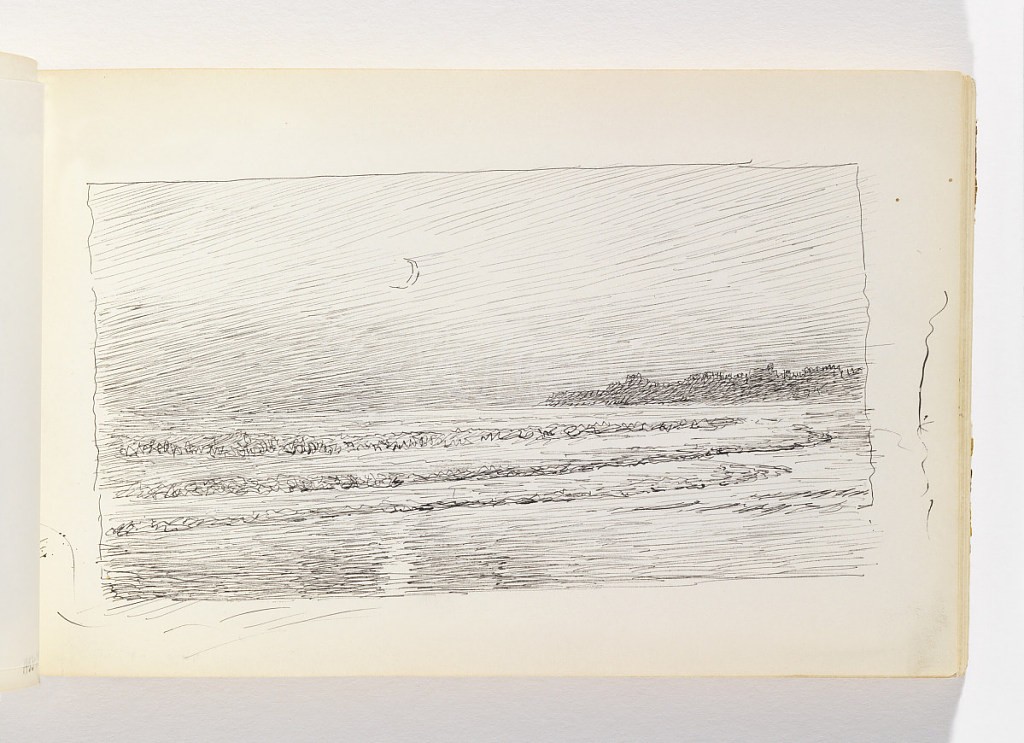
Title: Study of Moonlight on Ocean
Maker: William Trost Richards, American, 1833–1905
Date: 1890–1900
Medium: Pen and black ink on off-white wove paper
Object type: Sketchbook folio
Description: View of waves coming onshore at beach. Land outcropping at right in distance, crescent moon in left-center of sky.